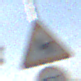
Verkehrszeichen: DoppelkurveZunaechstLinks
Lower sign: Geschwindigkeit50
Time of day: SunriseSunset
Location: Outdoor (Suburban)
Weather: PartlyCloudy
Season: NotSpecified
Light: Natural